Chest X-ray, PA view. Patient: 47 years old, sex F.
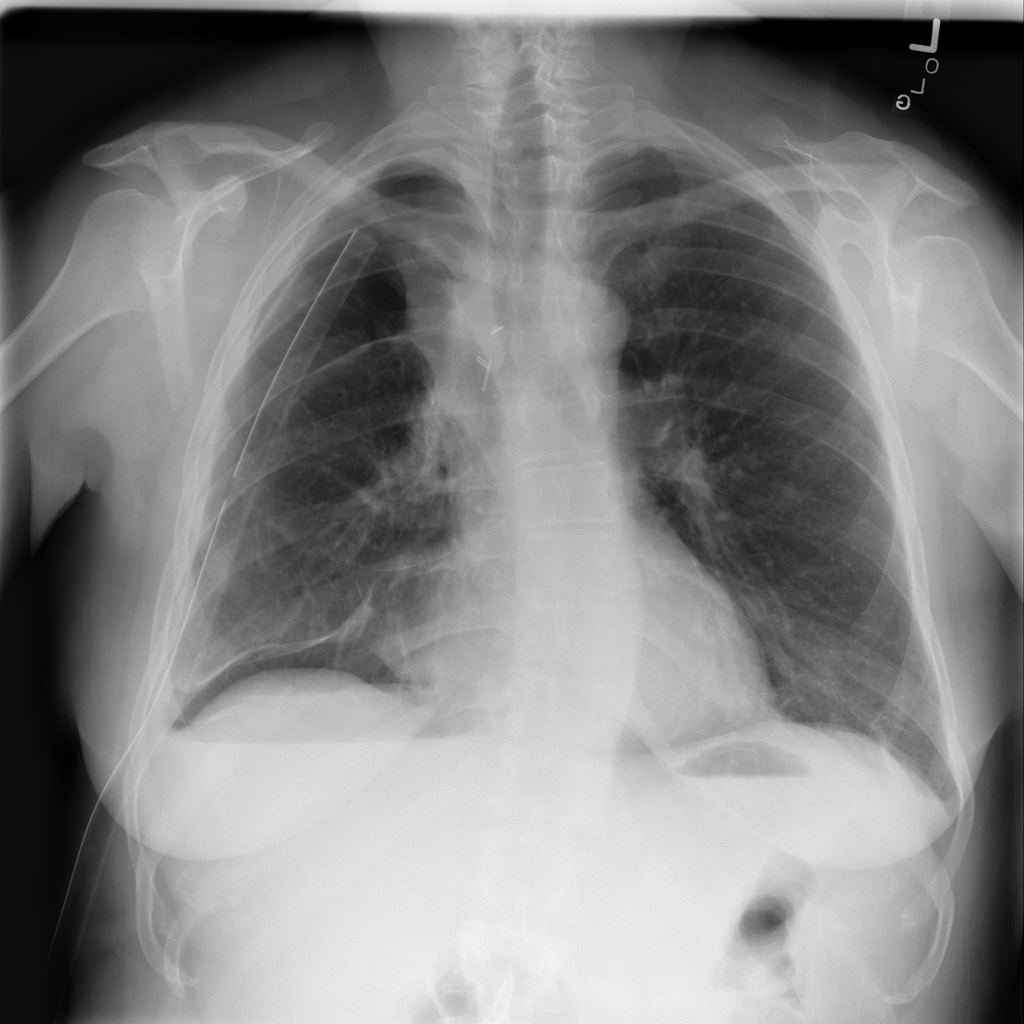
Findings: Effusion